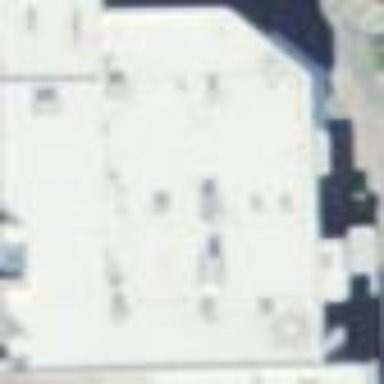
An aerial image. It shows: Building that houses supermarket.